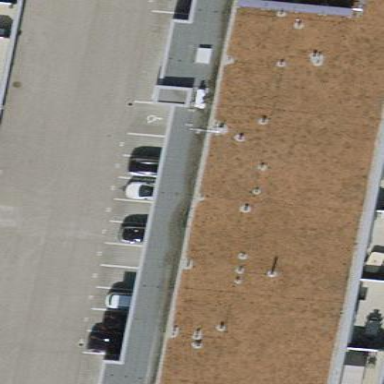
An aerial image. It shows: Street-side parking area.